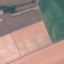
Land use / land cover: AnnualCrop